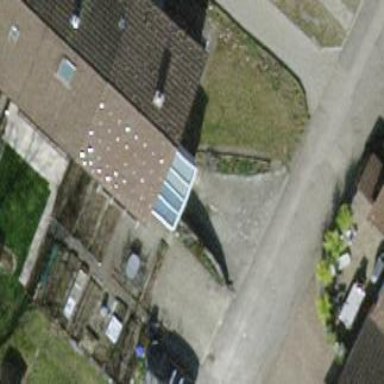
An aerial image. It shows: Terrace building.